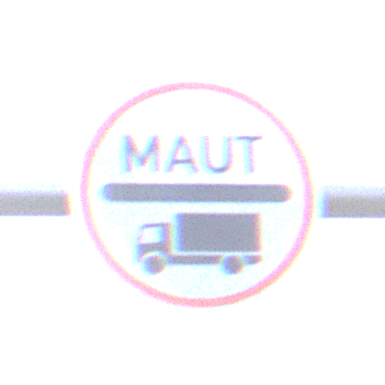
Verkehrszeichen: Mautpflicht
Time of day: SunriseSunset
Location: Outdoor (Nature)
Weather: PartlyCloudy
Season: NotSpecified
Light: Natural